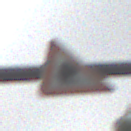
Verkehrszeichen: UnzureichendesLichtraumprofil
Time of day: Midday
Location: Outdoor (Nature)
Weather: Overcast
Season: NotSpecified
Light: Natural